Question: I'm fairly new to CSS responsive coding. I've used a premade boostrap template and modified it. Its working fine. The only issue is when this website is viewed on Firefox responsive design tool at different size a mysterious white space appears after the footer.
Check the screenshot below for the mysterious white space being shown when i try to view the webpage on Firefox responsive design tool at: 768x1024 . How do we remove or hide this extra space ? I have tried; overflow:hidden; but its not working. Check this <URL> for the online version of the page
Please check the image screenshot.

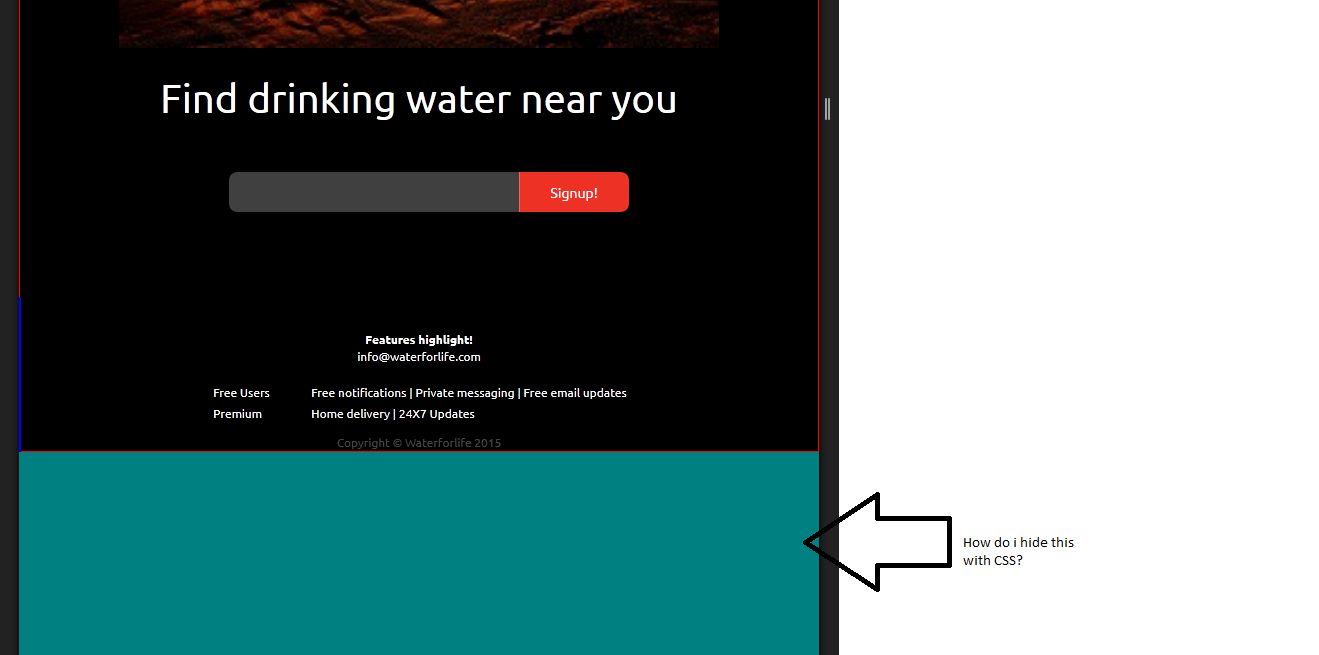
Answer: That space is due to the site not being 'long or tall enough' for that specific device. You can fix it by instead of using 'height:auto' on your '.wrapper' element, use 'height:100vh'.
'''
.wrapper {
min-height: 100%;
height: 100vh !important;
margin: 0px auto -155px;
border: 1px solid #F00;
}
'''
'100vh' will get the vertical height of the specific viewport that it is being used on so it will always take up the screen.
Here is a little more on <URL>
Hope this helps!